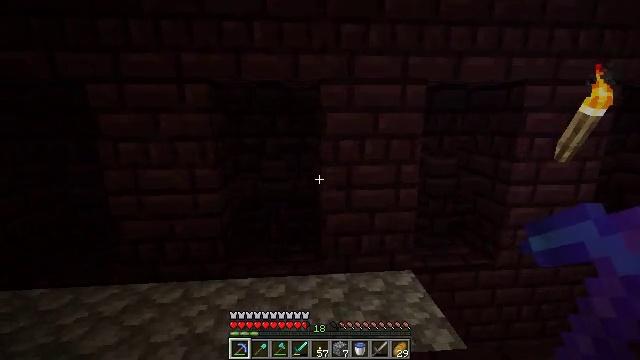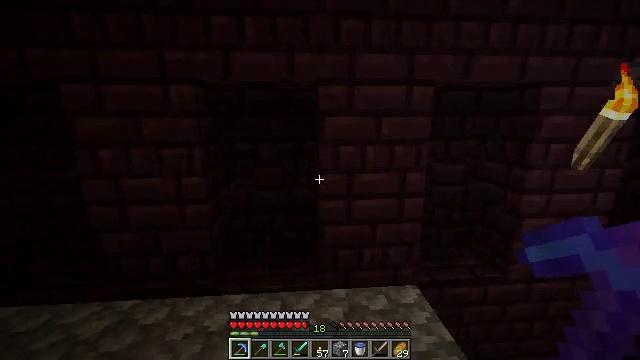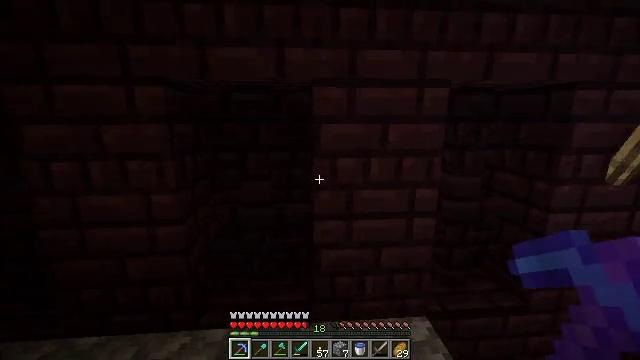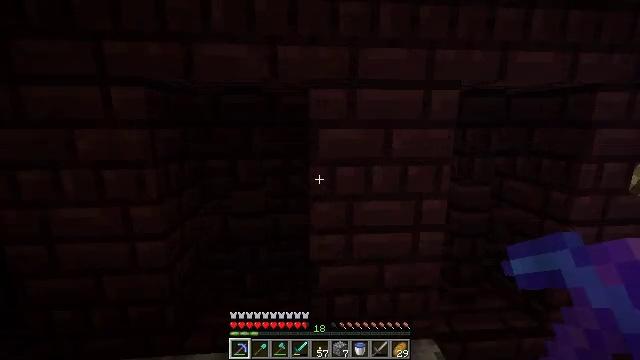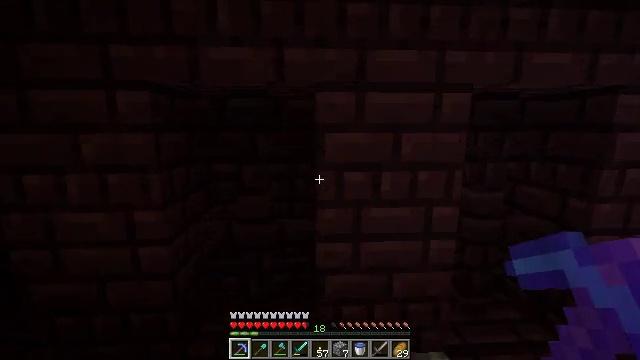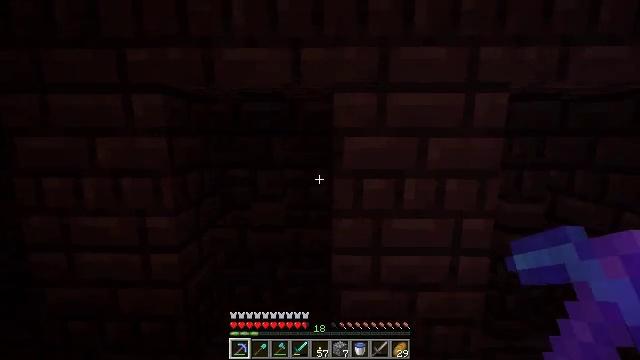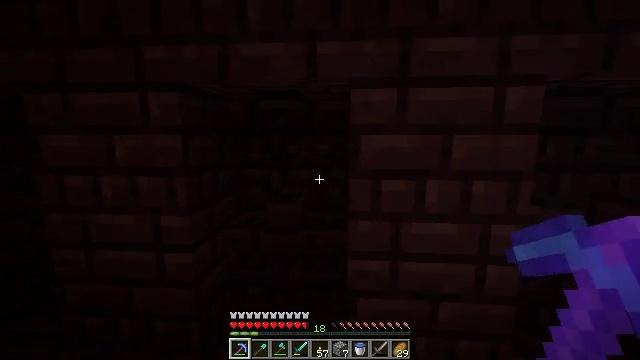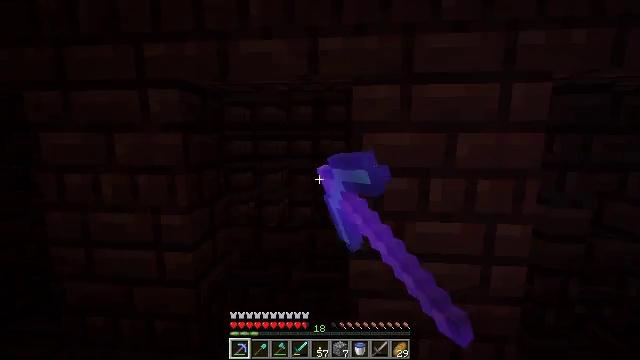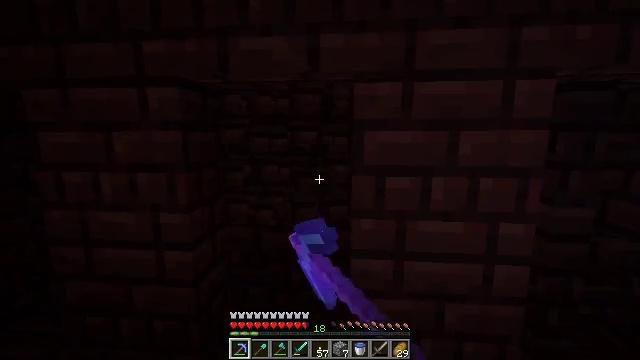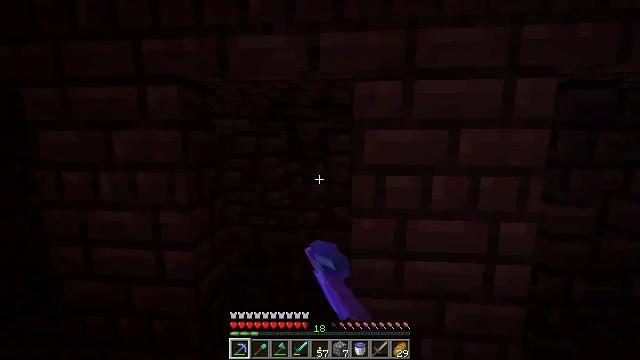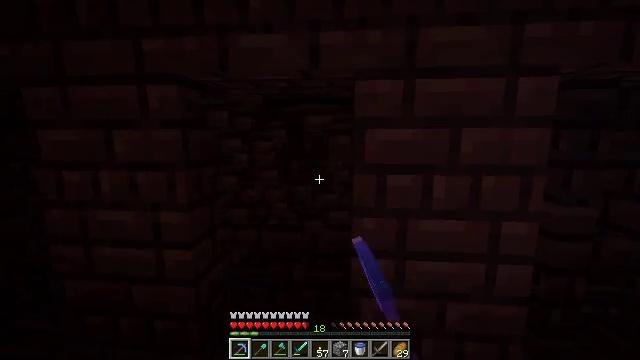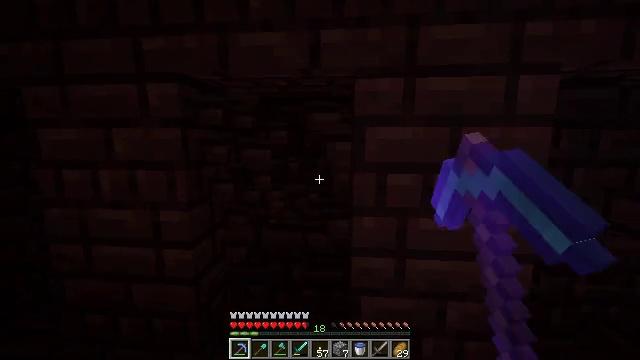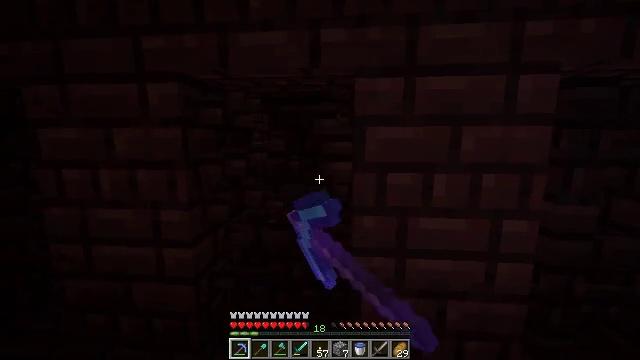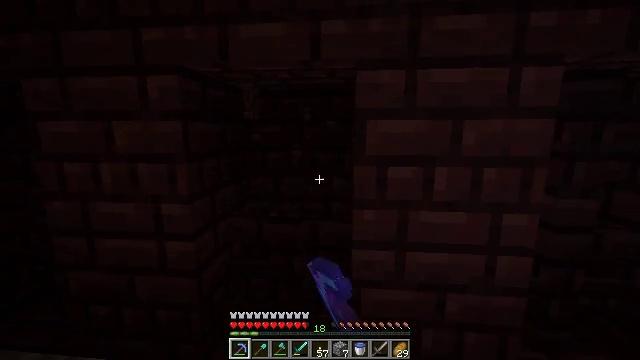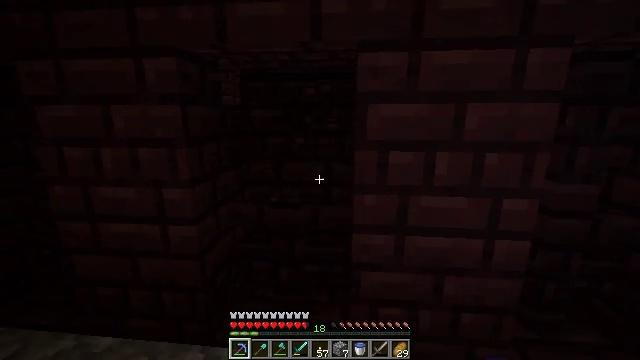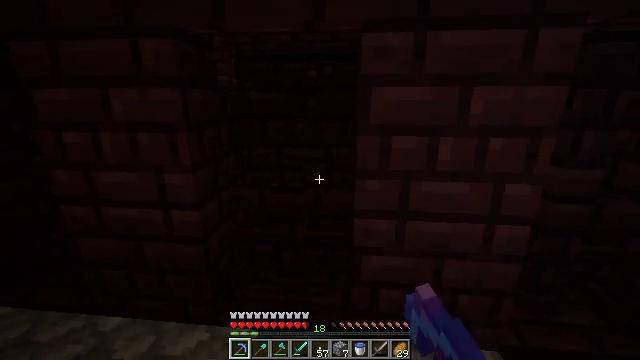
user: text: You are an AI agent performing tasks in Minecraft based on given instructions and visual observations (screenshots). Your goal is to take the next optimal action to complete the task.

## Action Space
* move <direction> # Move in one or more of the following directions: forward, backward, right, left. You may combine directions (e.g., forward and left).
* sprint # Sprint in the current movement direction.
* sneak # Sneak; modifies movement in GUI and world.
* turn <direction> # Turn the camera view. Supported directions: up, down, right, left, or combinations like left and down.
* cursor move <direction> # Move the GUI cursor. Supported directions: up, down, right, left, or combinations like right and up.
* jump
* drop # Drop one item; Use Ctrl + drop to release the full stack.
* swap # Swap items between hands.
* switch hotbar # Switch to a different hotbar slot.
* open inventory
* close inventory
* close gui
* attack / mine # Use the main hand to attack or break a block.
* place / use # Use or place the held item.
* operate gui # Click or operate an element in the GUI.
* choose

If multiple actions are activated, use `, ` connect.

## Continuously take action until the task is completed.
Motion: motion action
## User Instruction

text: Gather nether brick fence pieces for building.
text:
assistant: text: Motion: move forward
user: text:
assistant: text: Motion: move forward
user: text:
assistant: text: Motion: move forward
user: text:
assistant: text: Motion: turn left
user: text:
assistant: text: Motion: turn left and up
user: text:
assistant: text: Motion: turn left, attack / mine
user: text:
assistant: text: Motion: attack / mine
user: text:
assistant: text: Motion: attack / mine
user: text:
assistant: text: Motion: attack / mine
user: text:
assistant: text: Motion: attack / mine
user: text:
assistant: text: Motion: attack / mine
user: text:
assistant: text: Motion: attack / mine
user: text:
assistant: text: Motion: turn down, attack / mine
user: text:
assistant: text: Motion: turn down, attack / mine
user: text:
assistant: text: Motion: move forward and move left, turn down, attack / mine
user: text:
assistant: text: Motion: move forward and move left, turn down, attack / mine
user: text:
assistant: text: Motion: move forward and move left, attack / mine
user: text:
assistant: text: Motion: attack / mine
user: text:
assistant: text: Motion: turn right, attack / mine
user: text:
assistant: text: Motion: turn right and up, attack / mine
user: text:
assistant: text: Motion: turn up, attack / mine
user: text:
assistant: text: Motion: attack / mine